Question:
In this image as we can see that numbers on y axis are too large to print so, it is shown as complex number but how can I print normal number on Y axis.
The code I am typing is
'''
ggplot(vtUseful, aes(stars, usefulVote)) +
geom_bar(stat = 'identity', fill = "cyan", col = "black", width = 0.50) +
labs(x = 'Star Category', y = "Sum of Useful Vote") + theme_minimal()
'''
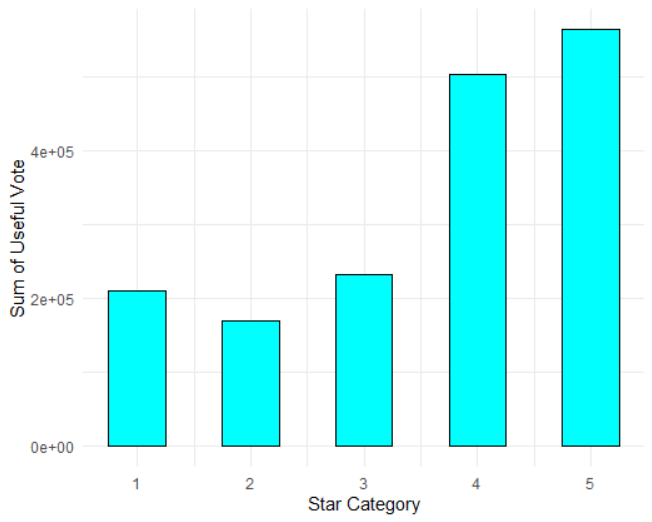
Answer: These are not complex numbers, but scientific notation, where the '+e05' means '* 10^5'. To display it in a legibile numerical format, you can add
'''
+ scale_y_continuous(labels = scales::comma)
'''
For example, if I have the following plot:
'''
ggplot(iris, aes(Sepal.Length, 1e8 * Sepal.Width)) +
geom_point()
'''
<URL>
I can get rid of the scientific notation by doing
'''
ggplot(iris, aes(Sepal.Length, 1e8 * Sepal.Width)) +
geom_point() +
scale_y_continuous(labels = scales::comma)
'''
<URL>